Interaction volume radius: 10 \u00c5
Interaction volume height: 15 \u00c5
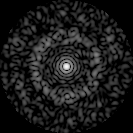
Disorder parameter: 0.8513